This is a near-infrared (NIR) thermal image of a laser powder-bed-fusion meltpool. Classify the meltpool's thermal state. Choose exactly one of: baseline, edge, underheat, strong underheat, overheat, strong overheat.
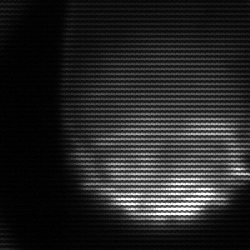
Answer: edge